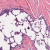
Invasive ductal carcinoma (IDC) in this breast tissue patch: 0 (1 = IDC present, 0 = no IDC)